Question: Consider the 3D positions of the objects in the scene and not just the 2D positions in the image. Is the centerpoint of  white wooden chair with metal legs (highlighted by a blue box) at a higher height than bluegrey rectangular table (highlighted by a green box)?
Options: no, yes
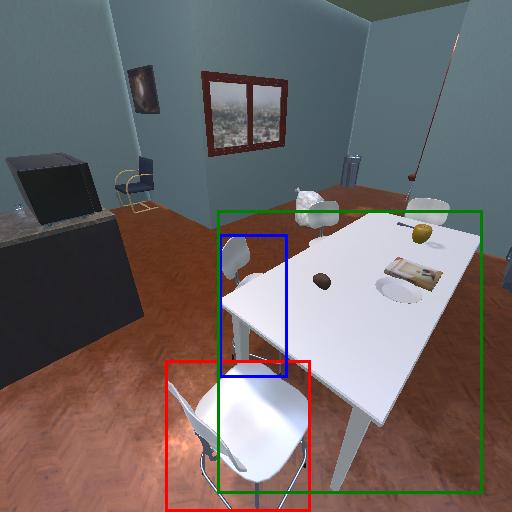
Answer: no